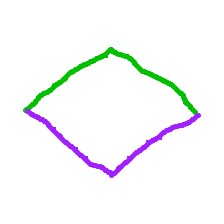
Shape: rhombus